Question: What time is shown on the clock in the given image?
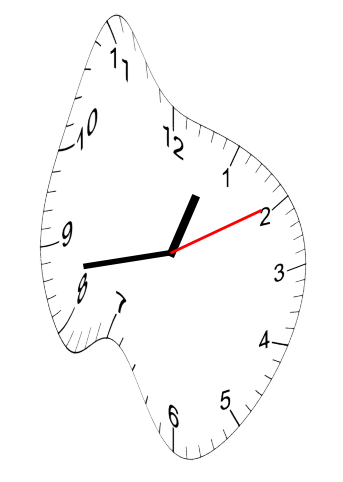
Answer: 12:43:10